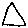
Label: triangle